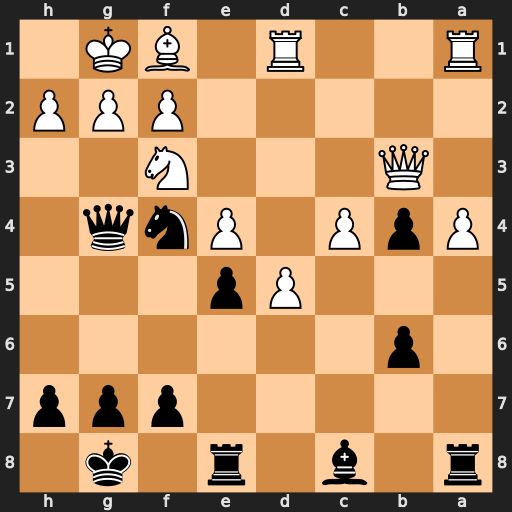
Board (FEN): r1b1r1k1/5ppp/1p6/3Pp3/PpP1Pnq1/1Q3N2/5PPP/R2R1BK1
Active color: b
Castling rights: -
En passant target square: -
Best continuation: Nh3+ Kh1 Nxf2+